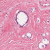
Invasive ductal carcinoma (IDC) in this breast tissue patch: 0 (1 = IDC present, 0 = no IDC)